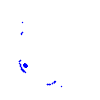
Particle: pion